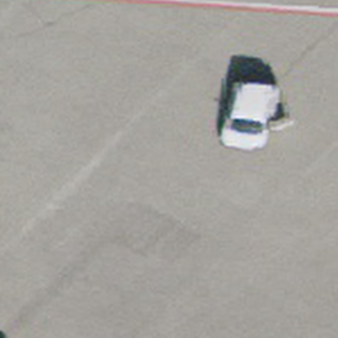
Label: other